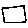
Label: square